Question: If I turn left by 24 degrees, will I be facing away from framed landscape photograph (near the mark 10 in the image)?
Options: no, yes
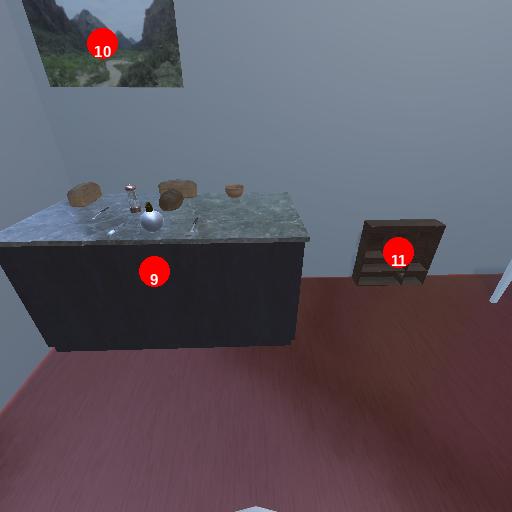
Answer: no